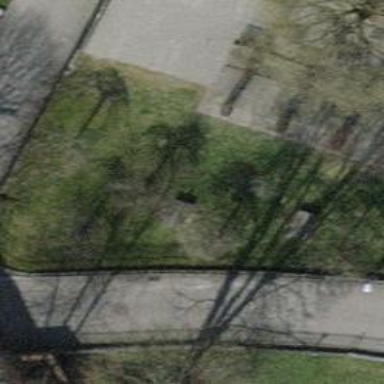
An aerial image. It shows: Brown bench.